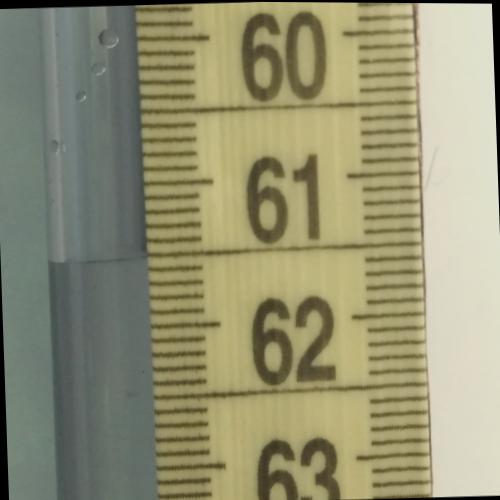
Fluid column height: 61.5 cm